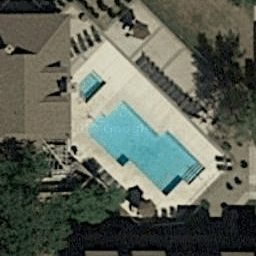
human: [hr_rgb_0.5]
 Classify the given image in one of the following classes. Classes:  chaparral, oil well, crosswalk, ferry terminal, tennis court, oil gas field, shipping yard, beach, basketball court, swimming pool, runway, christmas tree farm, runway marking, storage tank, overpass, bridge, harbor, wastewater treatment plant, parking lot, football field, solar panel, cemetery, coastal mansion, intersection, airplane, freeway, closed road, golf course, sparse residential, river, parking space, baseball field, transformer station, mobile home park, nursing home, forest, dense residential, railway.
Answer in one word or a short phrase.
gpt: swimming pool